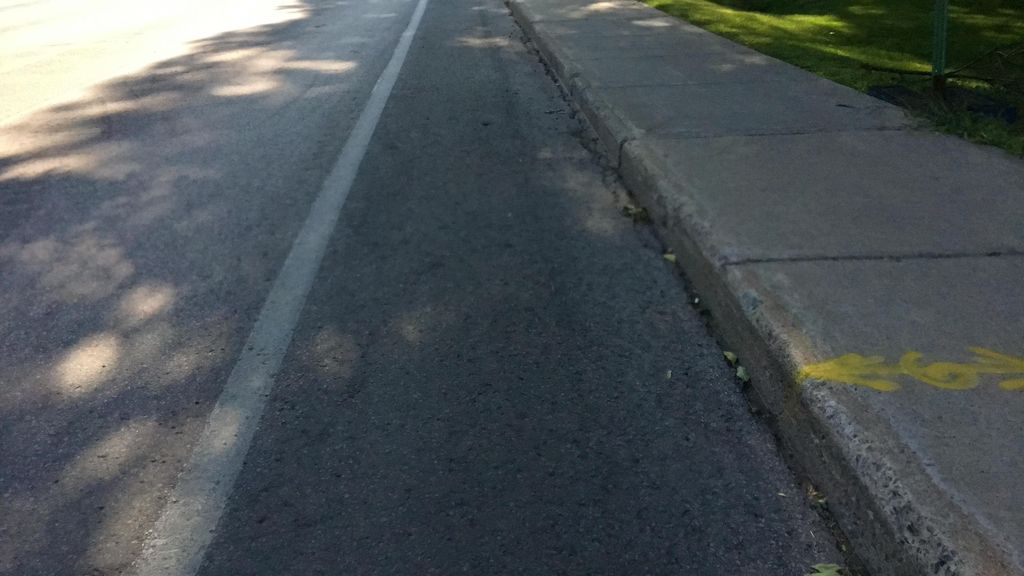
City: montreal